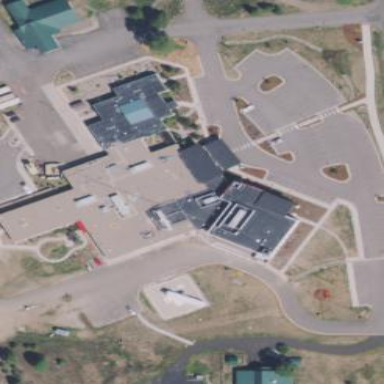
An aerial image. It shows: Hospital building.